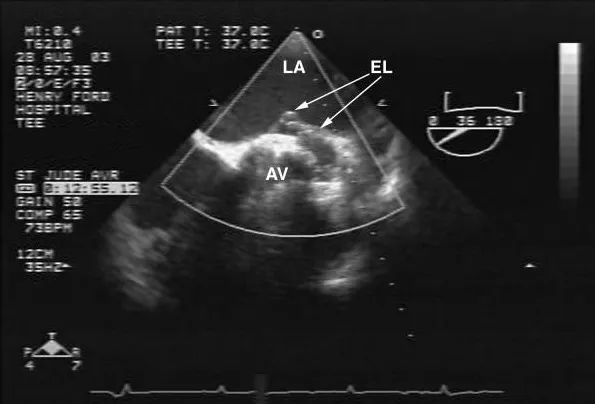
Off axis 2-D short axis TEE view demonstrates the left atrium (LA) the prosthetic aortic valve (AV). An echolucent area (EL) around the aortic valve protruding into LA is seen with focal outpouching into the LA. This represents weakening of the wall of the aorta near the posterior aspect of the LA.
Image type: radiology (ultrasound)